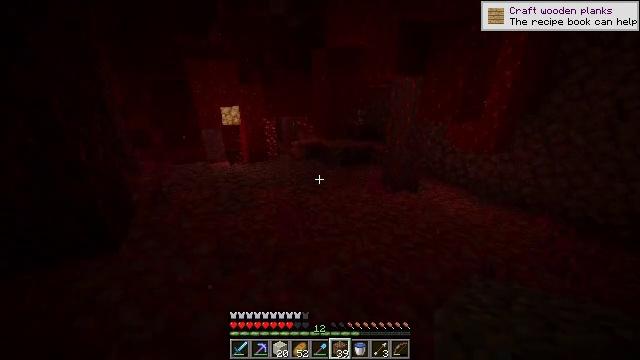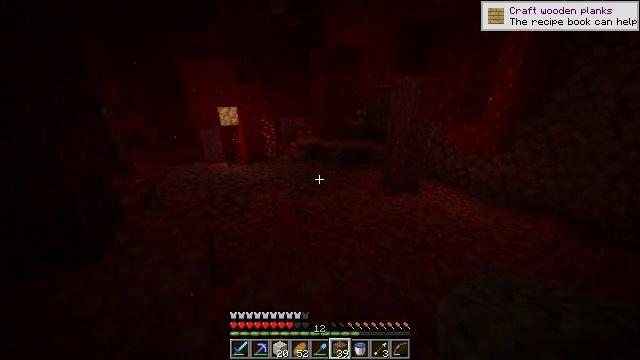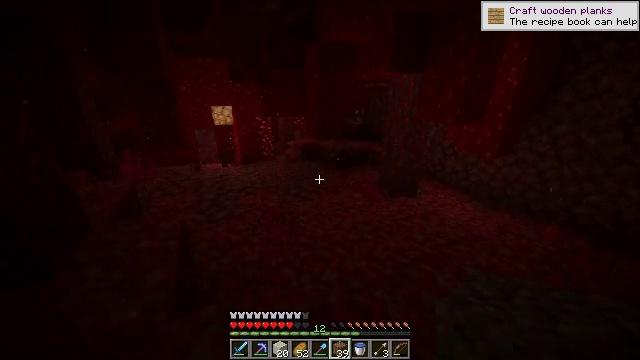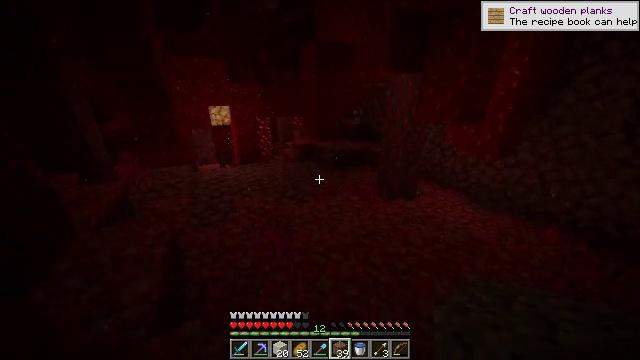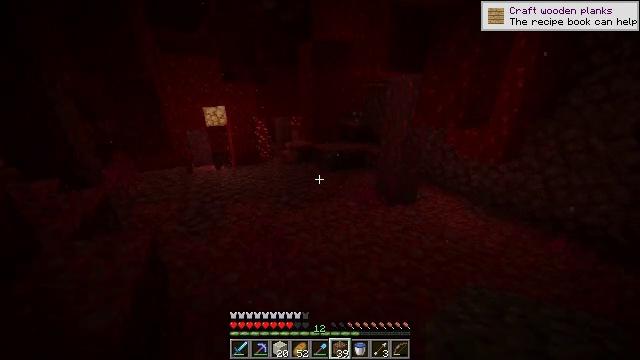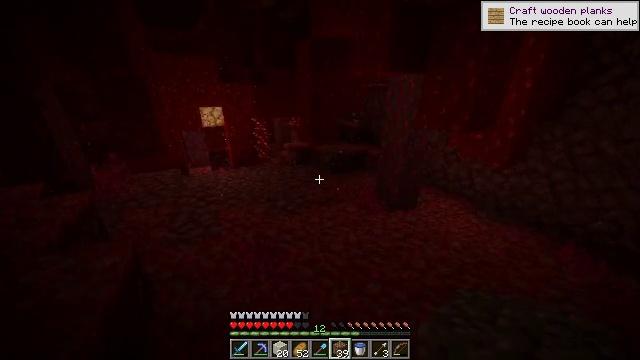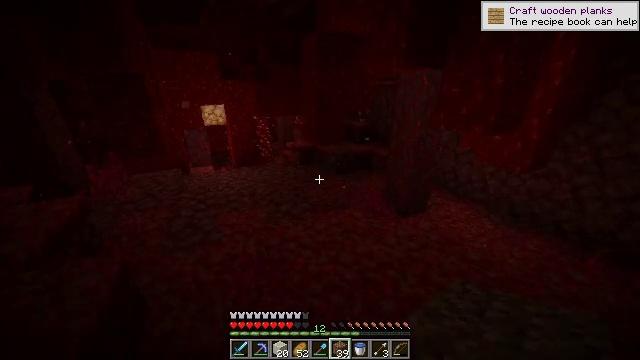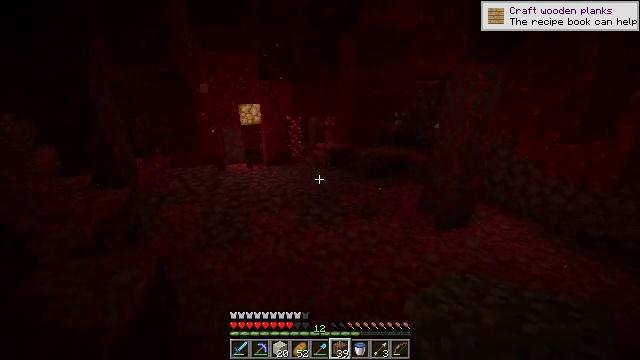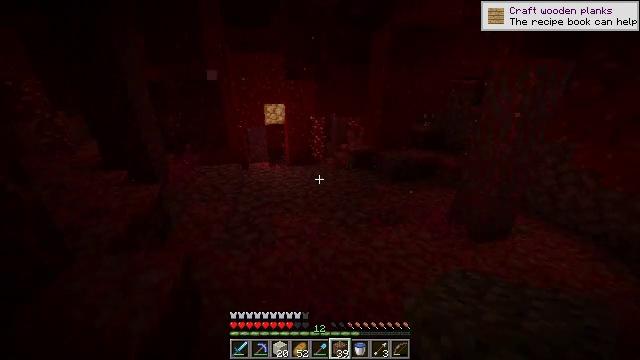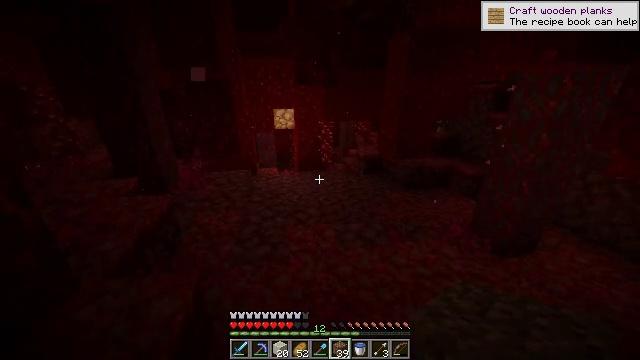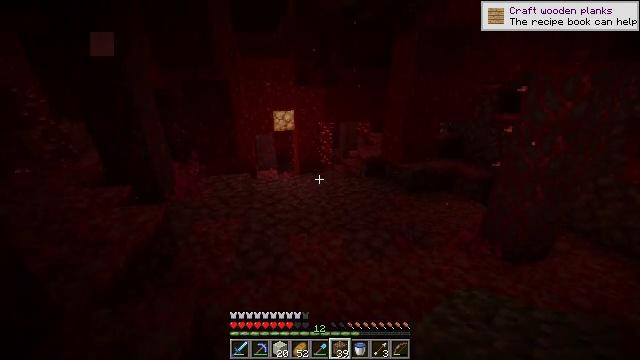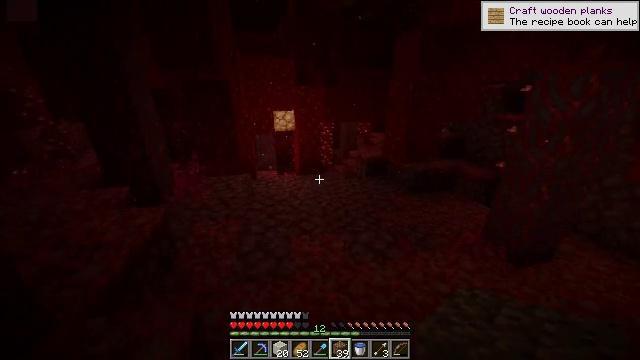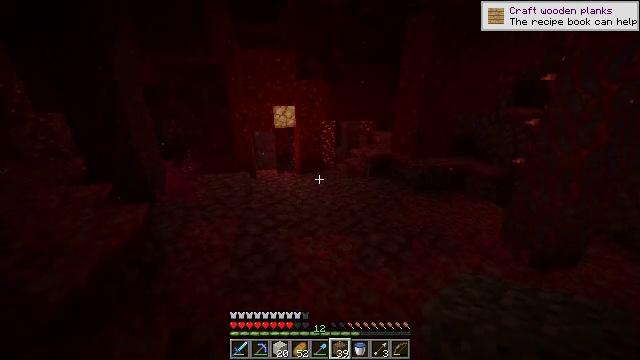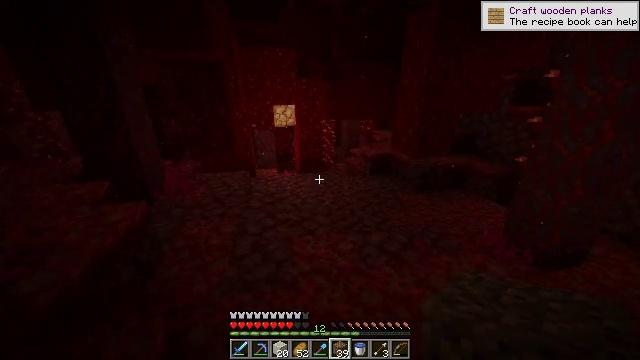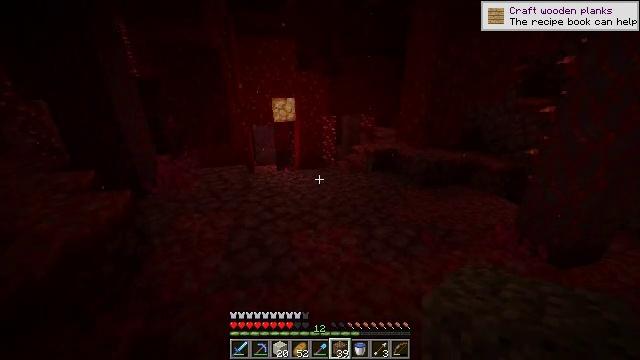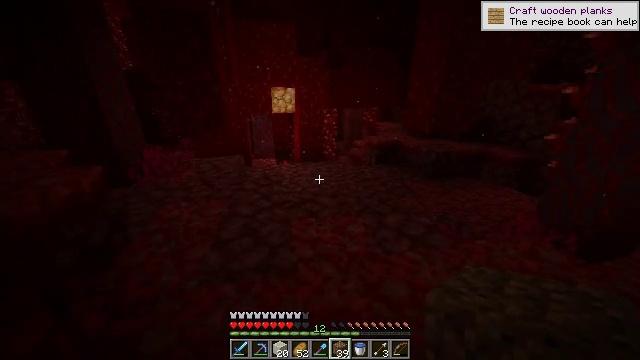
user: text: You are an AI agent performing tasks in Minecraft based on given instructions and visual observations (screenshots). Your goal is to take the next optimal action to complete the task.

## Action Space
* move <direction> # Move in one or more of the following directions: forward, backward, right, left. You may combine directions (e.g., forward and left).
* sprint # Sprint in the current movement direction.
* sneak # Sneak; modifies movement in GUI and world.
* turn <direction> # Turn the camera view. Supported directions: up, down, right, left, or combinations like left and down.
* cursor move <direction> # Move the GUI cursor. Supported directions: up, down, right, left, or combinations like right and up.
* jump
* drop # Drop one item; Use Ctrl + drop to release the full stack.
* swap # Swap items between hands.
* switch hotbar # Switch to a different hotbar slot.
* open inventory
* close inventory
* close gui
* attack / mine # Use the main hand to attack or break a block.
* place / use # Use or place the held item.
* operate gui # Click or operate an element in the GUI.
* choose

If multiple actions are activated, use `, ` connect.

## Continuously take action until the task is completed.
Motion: motion action
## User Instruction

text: Collect the shroomlight block.
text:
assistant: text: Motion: move forward and move right
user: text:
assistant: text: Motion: move forward and move right
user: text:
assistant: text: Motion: move forward
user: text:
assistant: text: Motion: move forward
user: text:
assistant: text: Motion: move forward and move left
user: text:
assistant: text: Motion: move forward and move left
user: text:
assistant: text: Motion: move forward and move left, turn left
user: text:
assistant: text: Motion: move forward and move left, turn left
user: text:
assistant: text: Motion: move forward and move left, turn left and up
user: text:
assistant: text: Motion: move forward
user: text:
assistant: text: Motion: move forward
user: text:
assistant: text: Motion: move forward
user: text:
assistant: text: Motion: move forward
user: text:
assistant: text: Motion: move forward
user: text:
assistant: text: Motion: move forward
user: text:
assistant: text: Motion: move forward
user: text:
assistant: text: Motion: move forward
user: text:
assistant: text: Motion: move forward
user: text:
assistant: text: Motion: move forward
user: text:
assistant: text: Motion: move forward, turn left
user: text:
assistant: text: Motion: move forward
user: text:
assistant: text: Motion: move forward
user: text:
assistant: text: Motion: move forward
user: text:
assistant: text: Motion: move forward
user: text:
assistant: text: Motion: move forward, jump
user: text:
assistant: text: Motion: move forward, jump
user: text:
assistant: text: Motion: move forward, jump
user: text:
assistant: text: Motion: move forward
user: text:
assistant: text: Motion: move forward
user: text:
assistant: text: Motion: move forward and move left, turn left